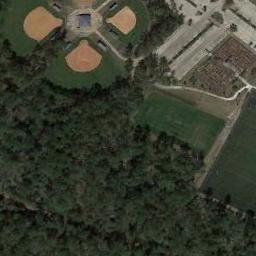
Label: baseball_diamond